Interaction volume radius: 10 \u00c5
Interaction volume height: 25 \u00c5
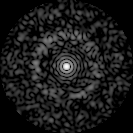
Disorder parameter: 0.8316